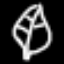
Label: leaf